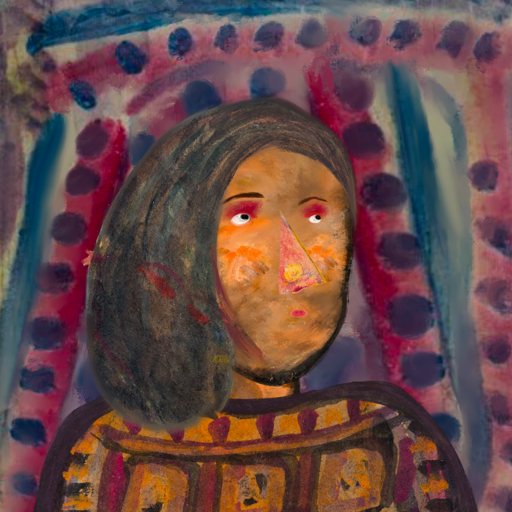
Background: HillGirl, Head And Neck Side: Gypsy_Queen, Face Side: Irani, Bust: Doll, Hair Side: Gypsy_Mother, Head Accessory: Blank, Second Necklace: Blank, Necklace: Blank, Baby: Blank